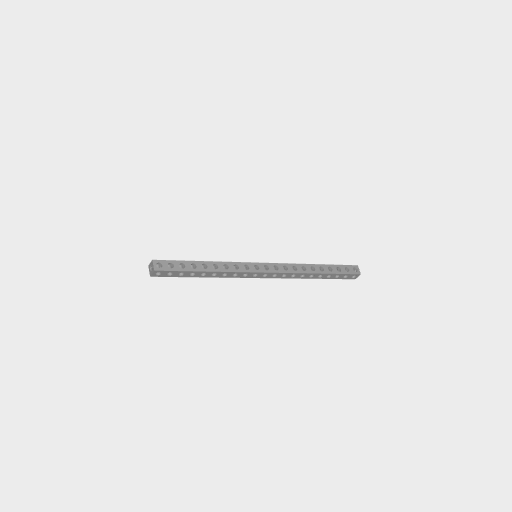
Part: SquareBeam21H